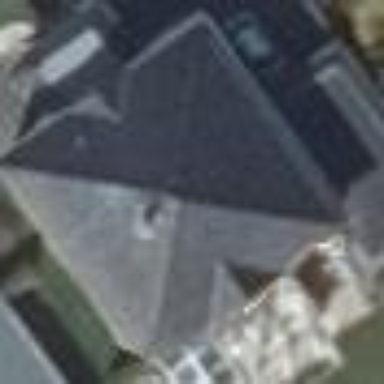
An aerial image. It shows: Detached building with pyramidal roof shape.